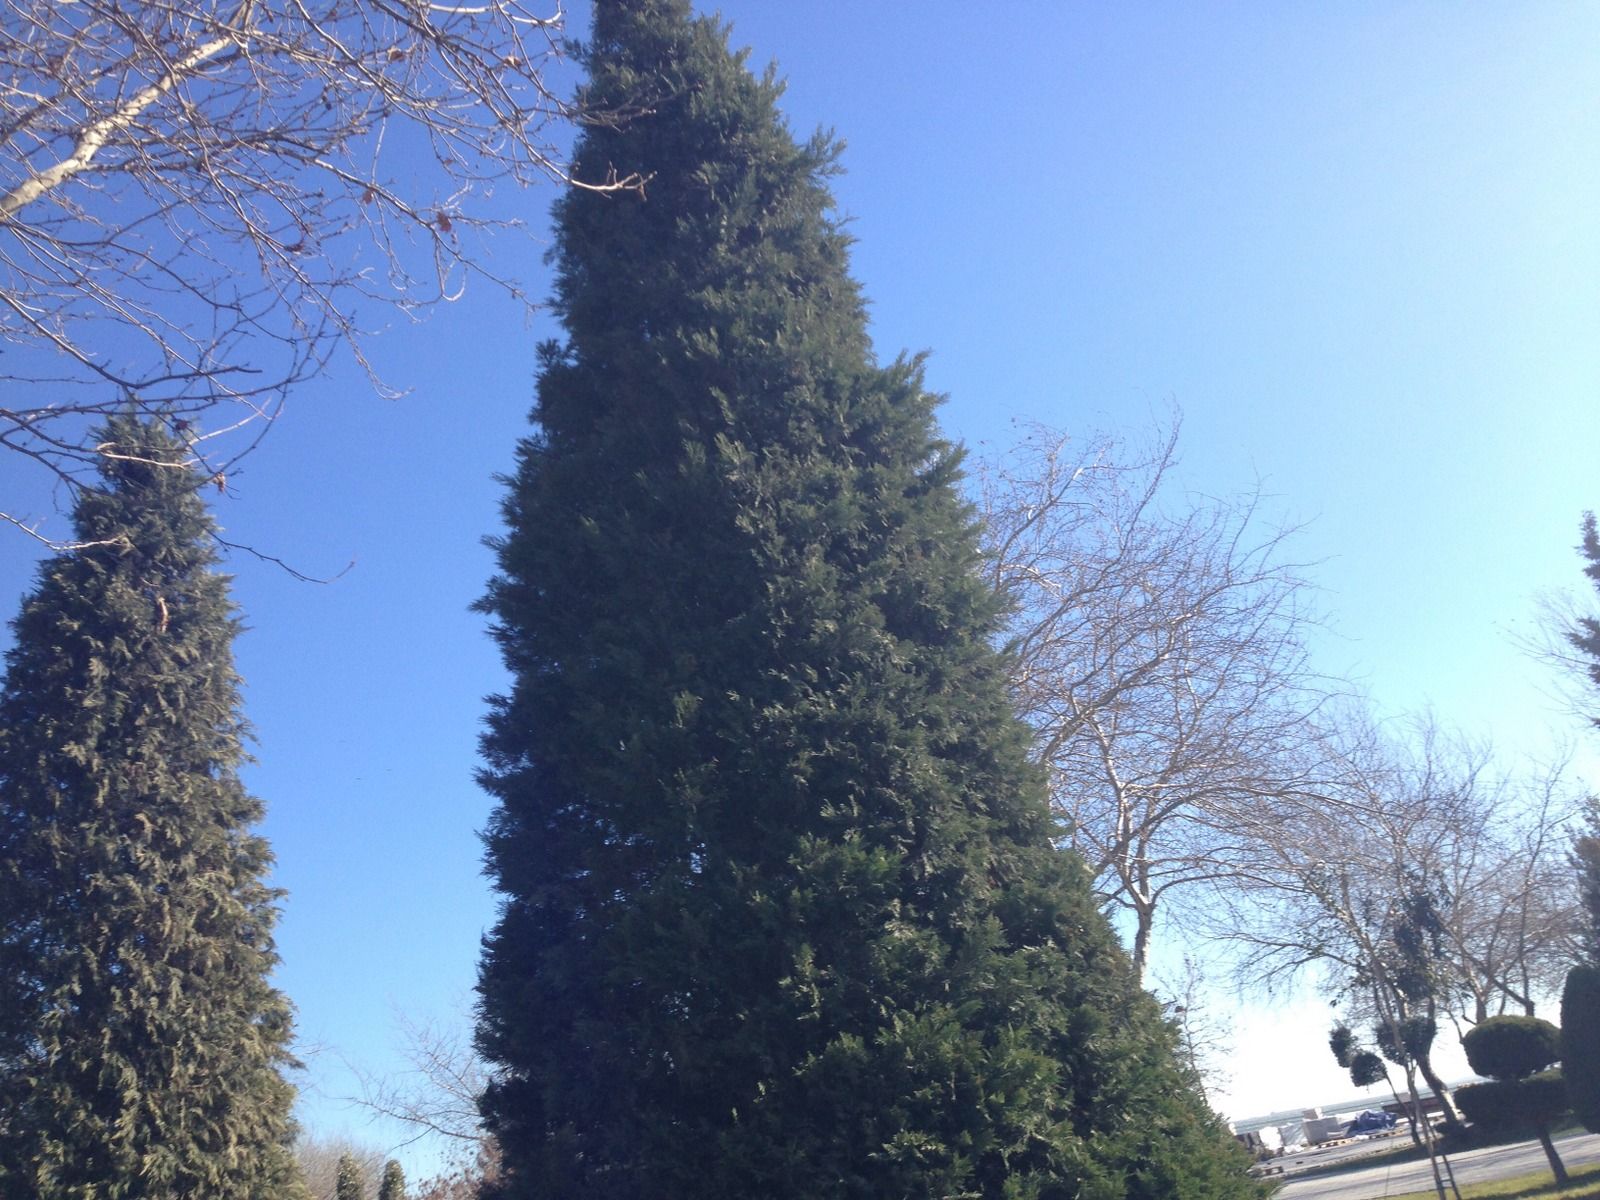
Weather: snowy
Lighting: day
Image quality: good
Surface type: walking surface
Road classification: footway
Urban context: urban centre
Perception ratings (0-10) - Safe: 5.63, Lively: 2.11, Beautiful: 9.11, Boring: 6.35, Depressing: 2.66, Wealthy: 4.57